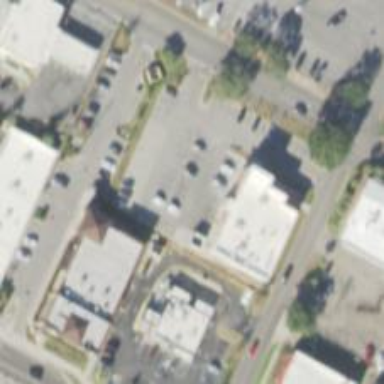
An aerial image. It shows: Parking space.